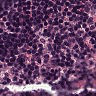
Metastatic tissue present: no